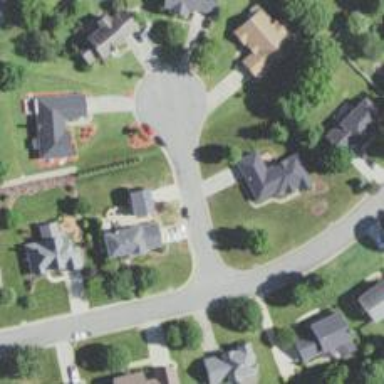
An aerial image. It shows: Residential road.